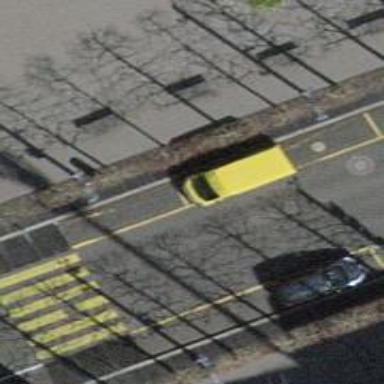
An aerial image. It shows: Taxi stand.